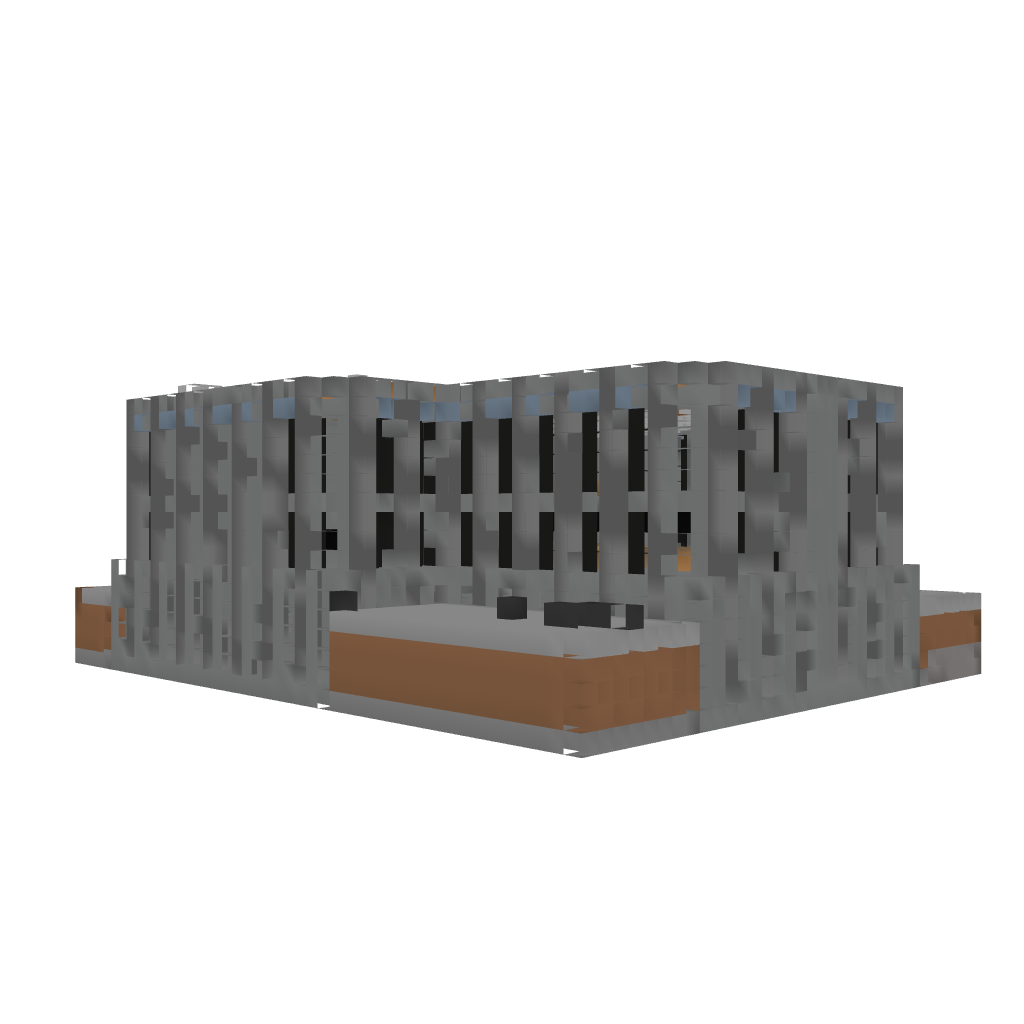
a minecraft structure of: Courthouse